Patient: sex F, age 52
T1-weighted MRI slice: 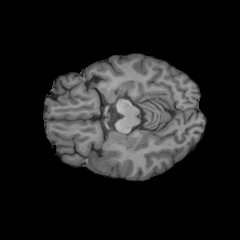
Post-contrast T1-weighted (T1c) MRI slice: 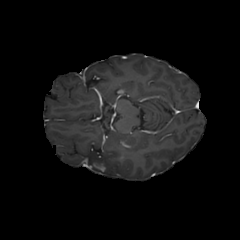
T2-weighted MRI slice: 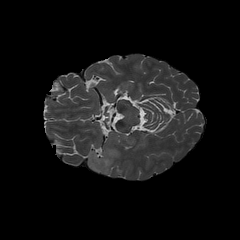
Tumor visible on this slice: yes
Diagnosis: Glioblastoma, IDH-wildtype
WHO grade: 4